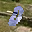
Label: 0